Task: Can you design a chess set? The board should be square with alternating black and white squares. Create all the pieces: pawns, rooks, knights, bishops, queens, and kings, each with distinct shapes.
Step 2722:
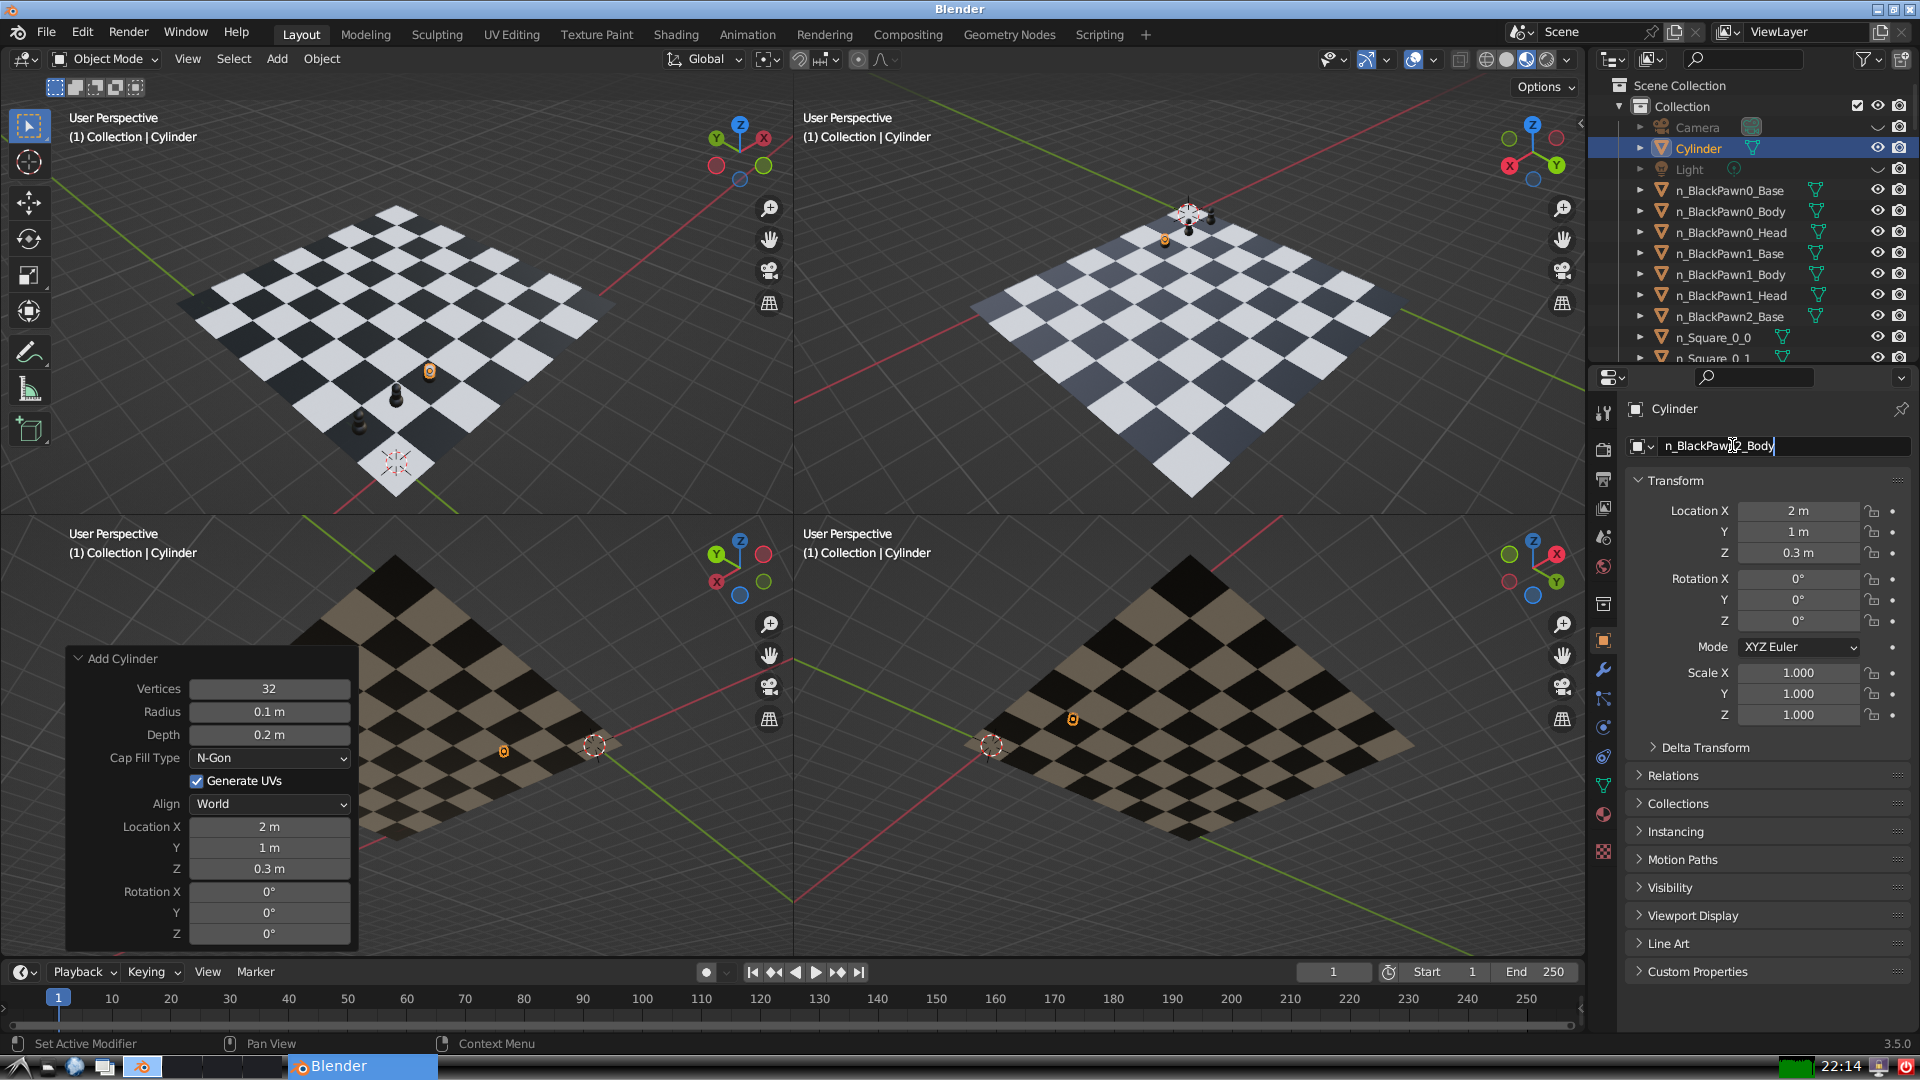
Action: {"key_press": ['Return']}